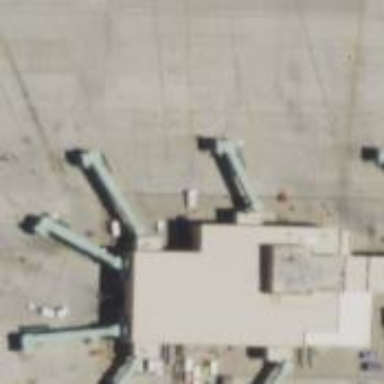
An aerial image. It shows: Airport gate.